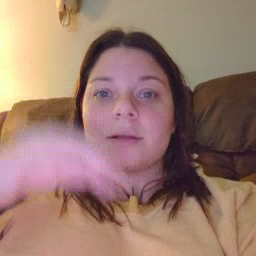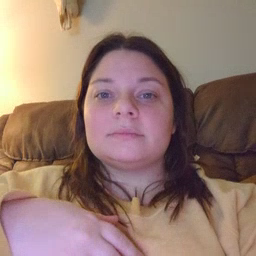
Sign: cat